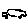
Label: car